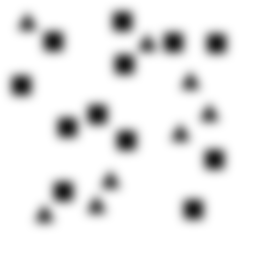
Squares: 12
Triangles: 8
Stars: 0
Total shapes: 20